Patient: sex M, age 68
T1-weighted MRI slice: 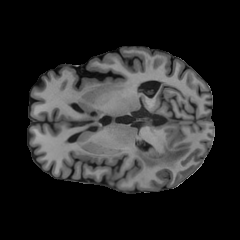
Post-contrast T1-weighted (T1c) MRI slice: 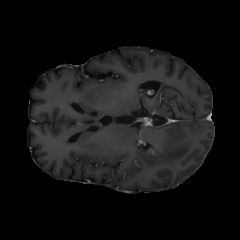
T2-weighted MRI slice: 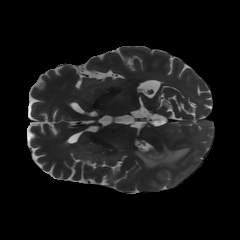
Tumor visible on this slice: yes
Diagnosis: Glioblastoma, IDH-wildtype
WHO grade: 4